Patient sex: M
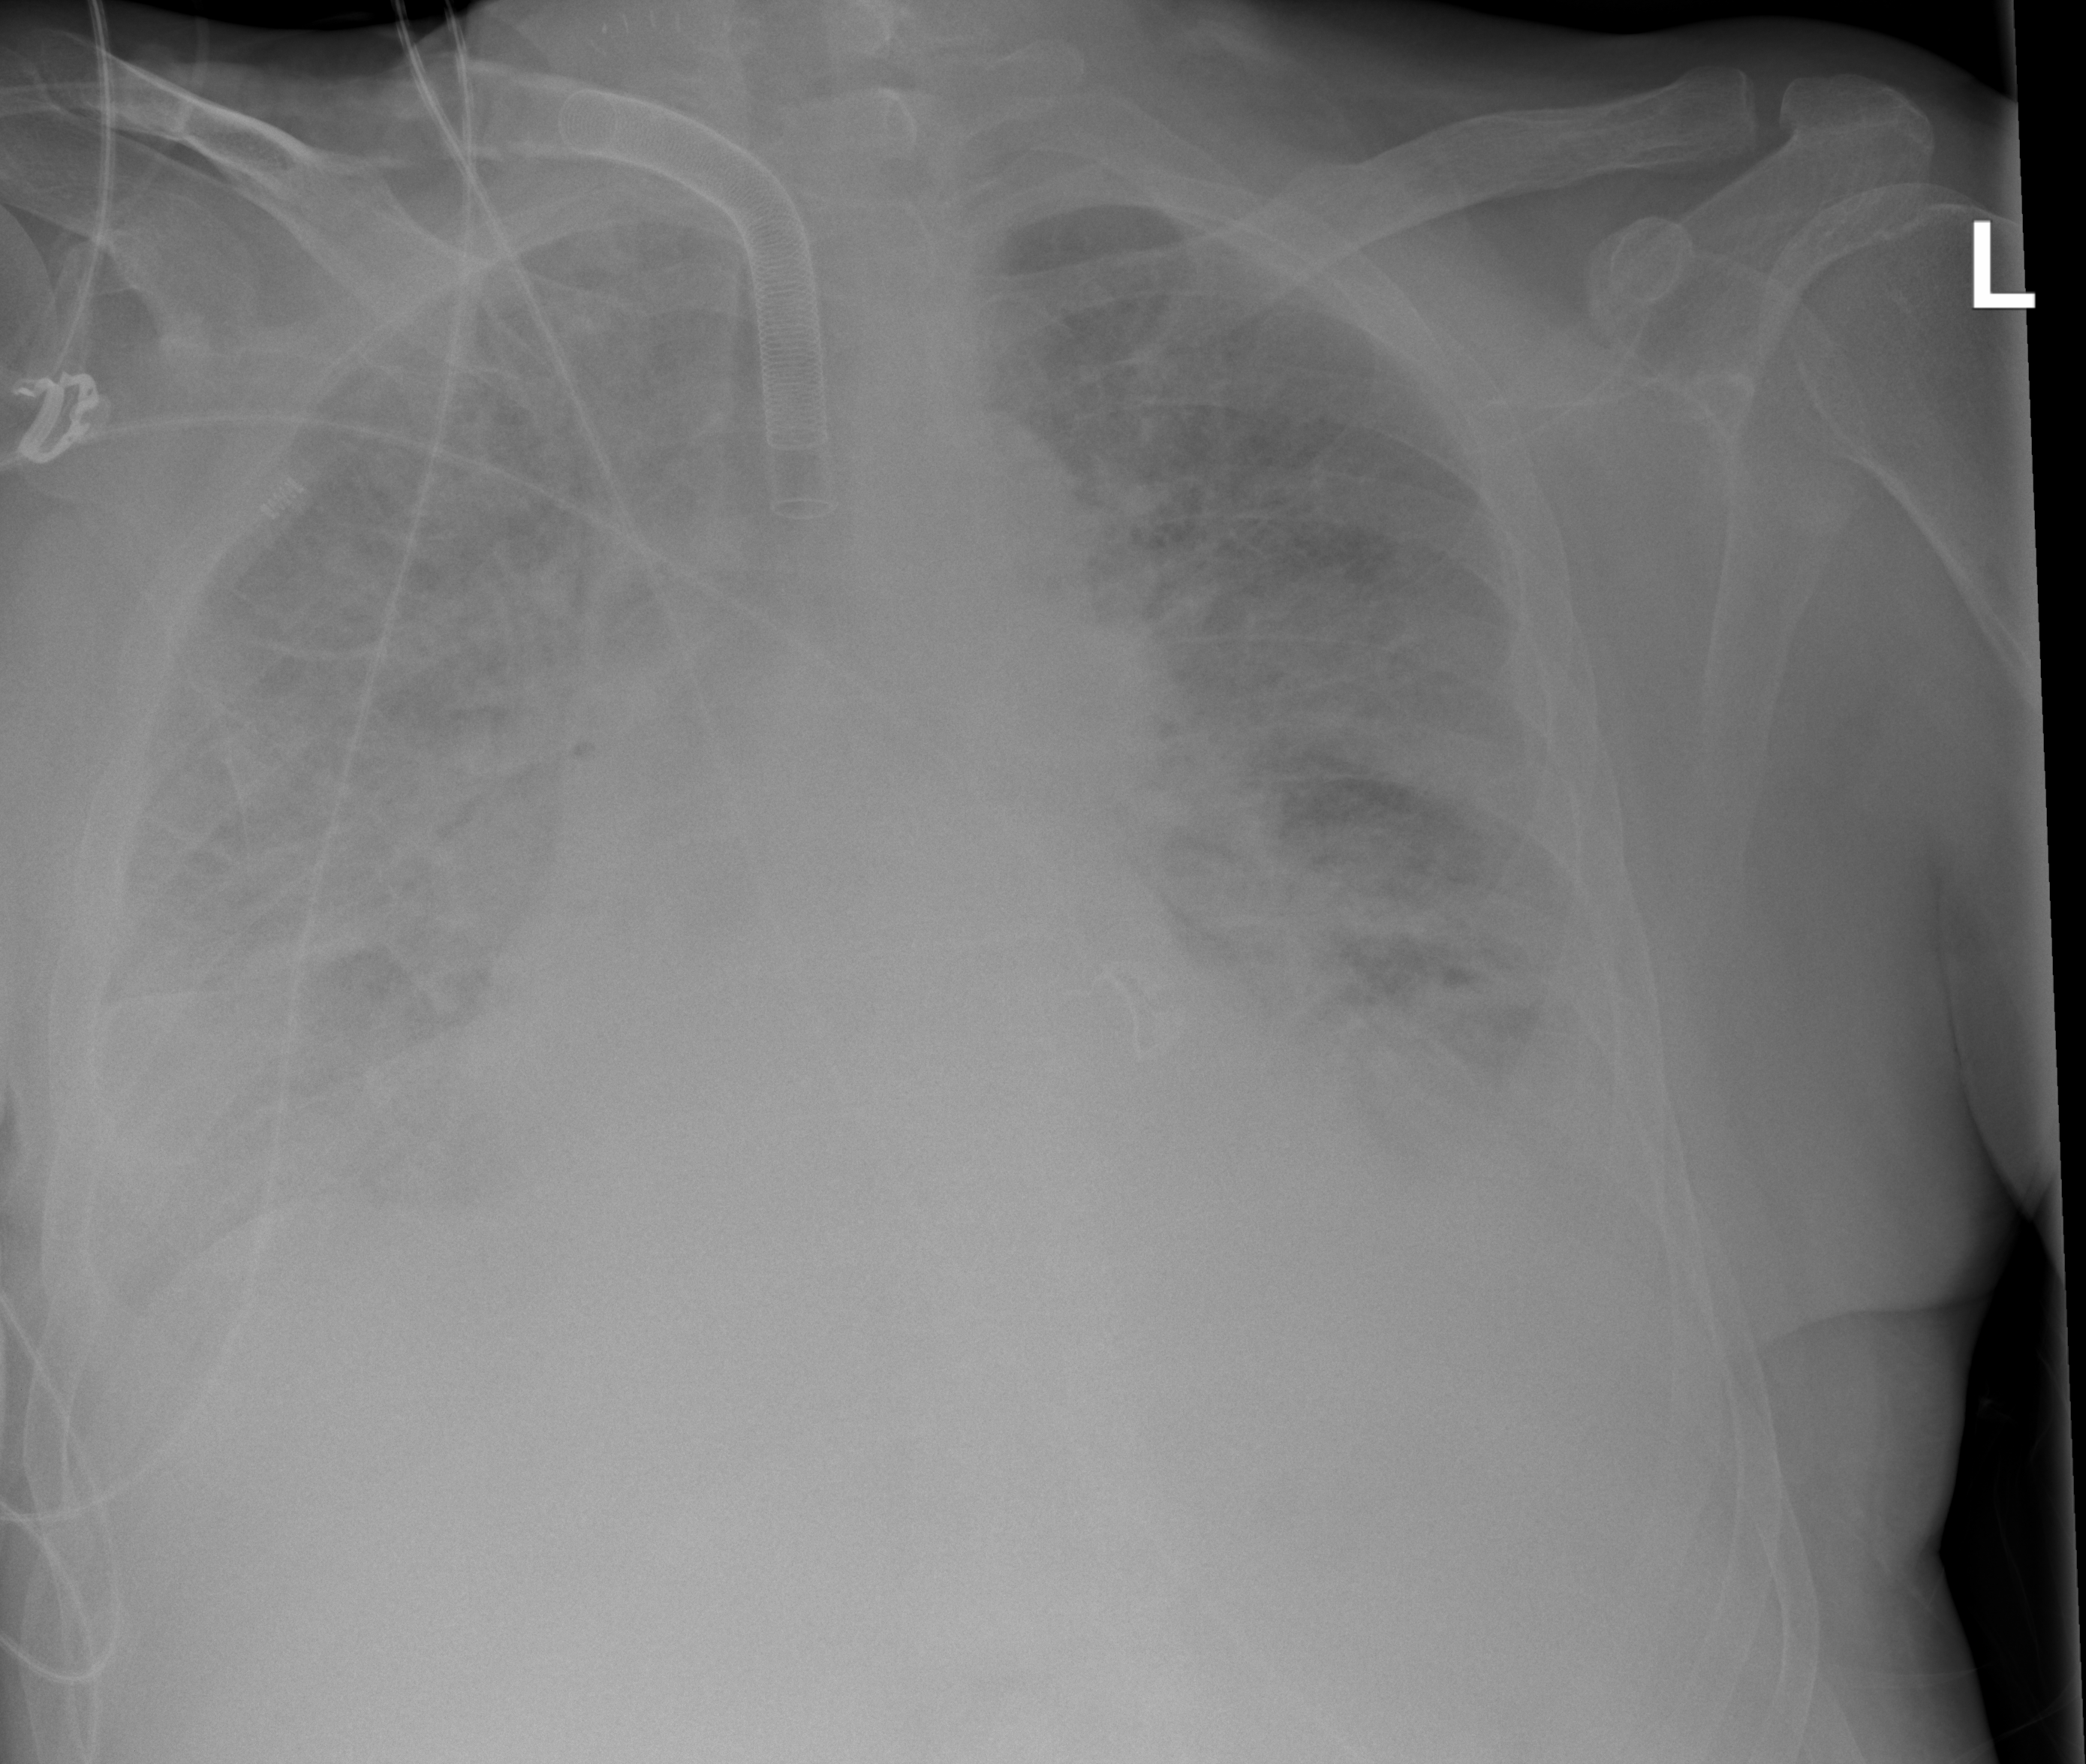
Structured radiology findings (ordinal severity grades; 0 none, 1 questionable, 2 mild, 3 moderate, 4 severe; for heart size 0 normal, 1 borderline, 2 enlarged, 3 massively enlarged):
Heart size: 2
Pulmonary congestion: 2
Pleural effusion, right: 2
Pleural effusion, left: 2
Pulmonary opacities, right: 3
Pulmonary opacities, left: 3
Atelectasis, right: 2
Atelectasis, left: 2